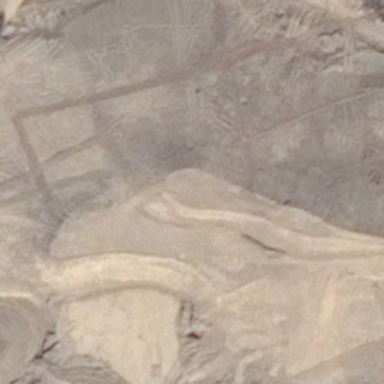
It is a piece of irregular khaki bareland .